You are looking at the envelope spectrum of a bearing's vibration signal. The marked vertical lines are the theoretical fault frequencies for the outer race, inner race, rolling elements, and cage. Based on the visible evidence, which condition applies: normal, inner_race, outer_race, ball?
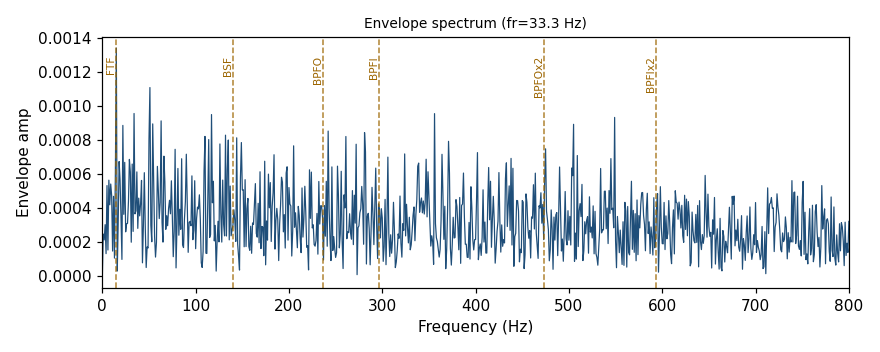
Answer: normal